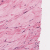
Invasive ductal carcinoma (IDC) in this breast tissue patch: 0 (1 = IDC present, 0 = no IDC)